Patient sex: F
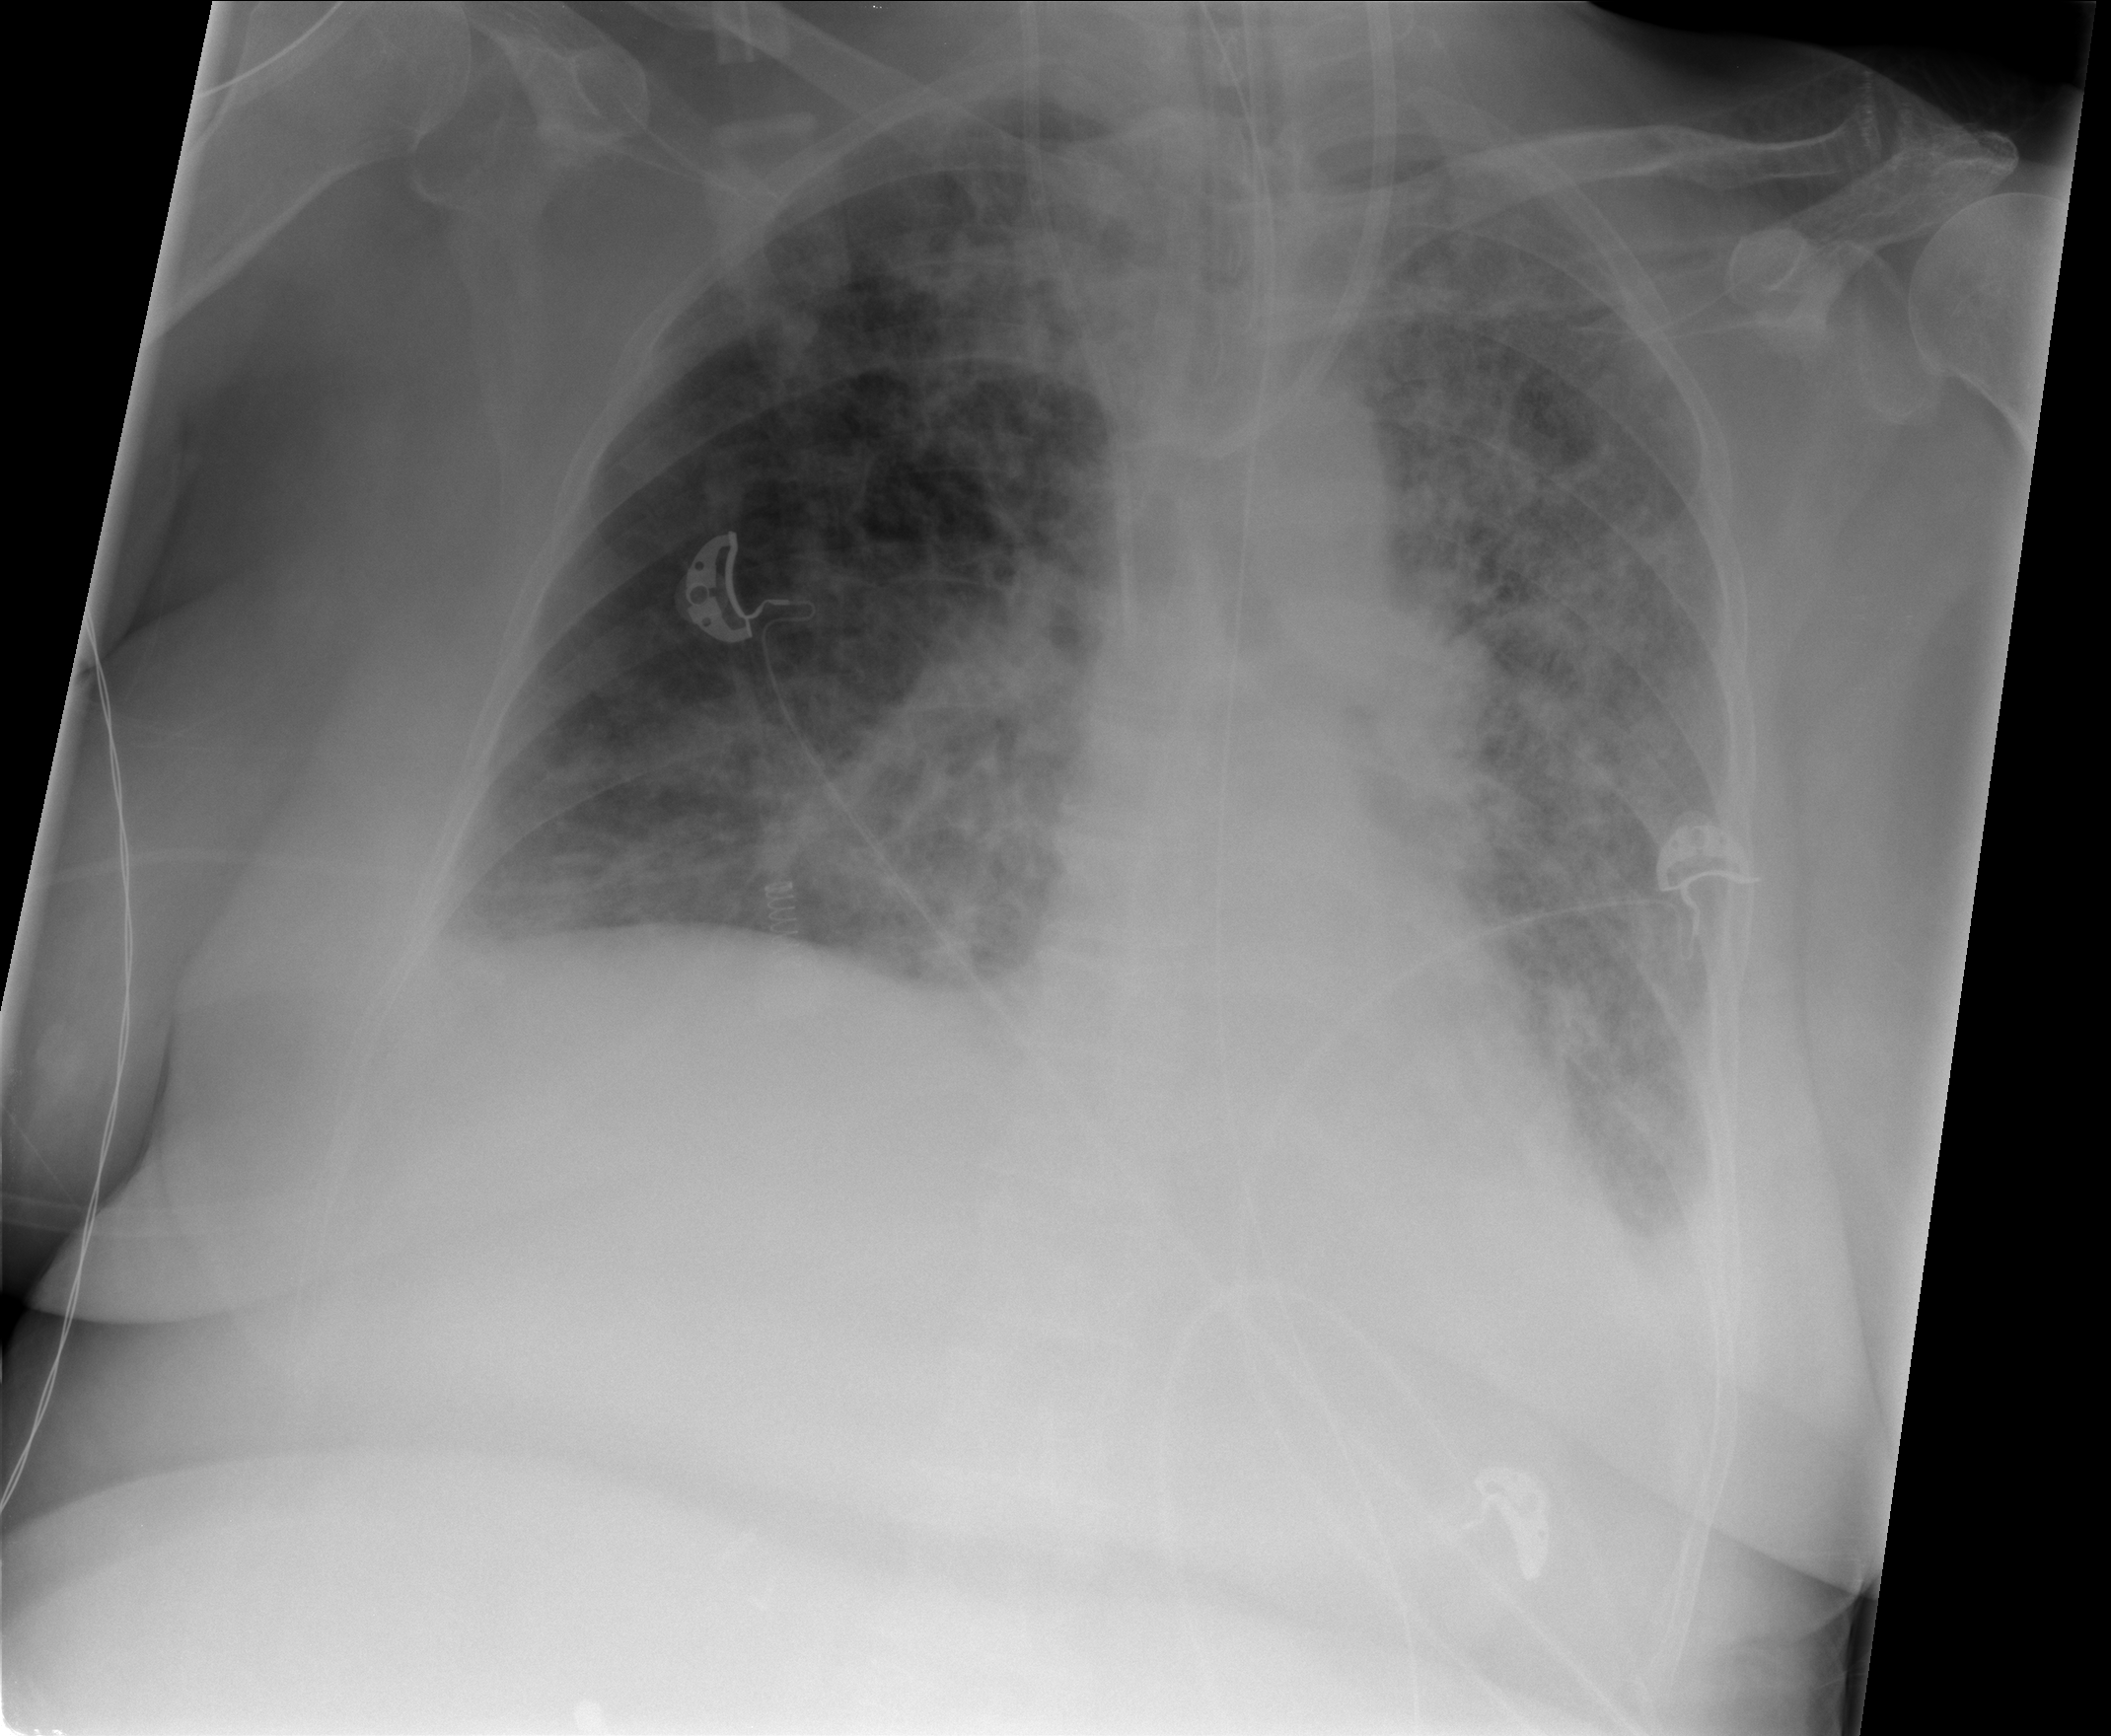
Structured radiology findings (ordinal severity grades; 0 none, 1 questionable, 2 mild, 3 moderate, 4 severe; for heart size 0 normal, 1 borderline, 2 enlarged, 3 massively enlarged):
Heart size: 0
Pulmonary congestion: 1
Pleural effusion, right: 0
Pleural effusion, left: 1
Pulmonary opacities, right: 2
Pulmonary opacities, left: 4
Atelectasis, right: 2
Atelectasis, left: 4